Field crop: maize
Growth stage: 2
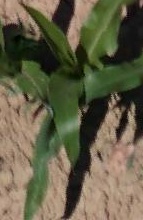
Species: maize